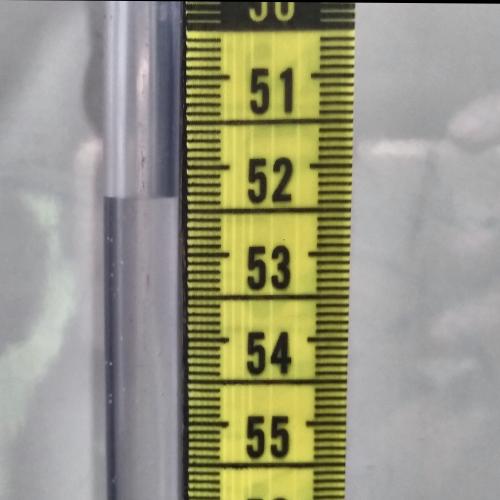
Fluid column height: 52.3 cm